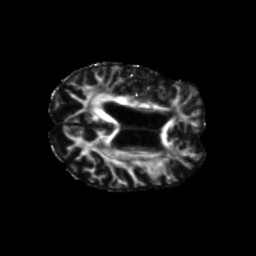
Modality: FA
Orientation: axial
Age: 79
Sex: female
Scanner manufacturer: siemens
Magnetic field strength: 3 T
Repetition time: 5.25 s
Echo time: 0.08 s